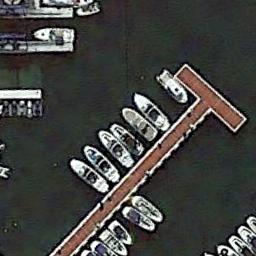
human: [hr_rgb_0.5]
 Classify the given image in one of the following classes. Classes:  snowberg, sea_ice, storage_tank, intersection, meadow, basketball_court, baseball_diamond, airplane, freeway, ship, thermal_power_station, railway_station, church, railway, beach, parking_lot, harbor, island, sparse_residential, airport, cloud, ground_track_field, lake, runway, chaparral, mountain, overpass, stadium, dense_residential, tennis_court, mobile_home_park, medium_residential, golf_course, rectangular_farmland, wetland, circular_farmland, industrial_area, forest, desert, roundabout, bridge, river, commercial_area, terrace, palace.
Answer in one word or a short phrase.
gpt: harbor